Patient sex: M
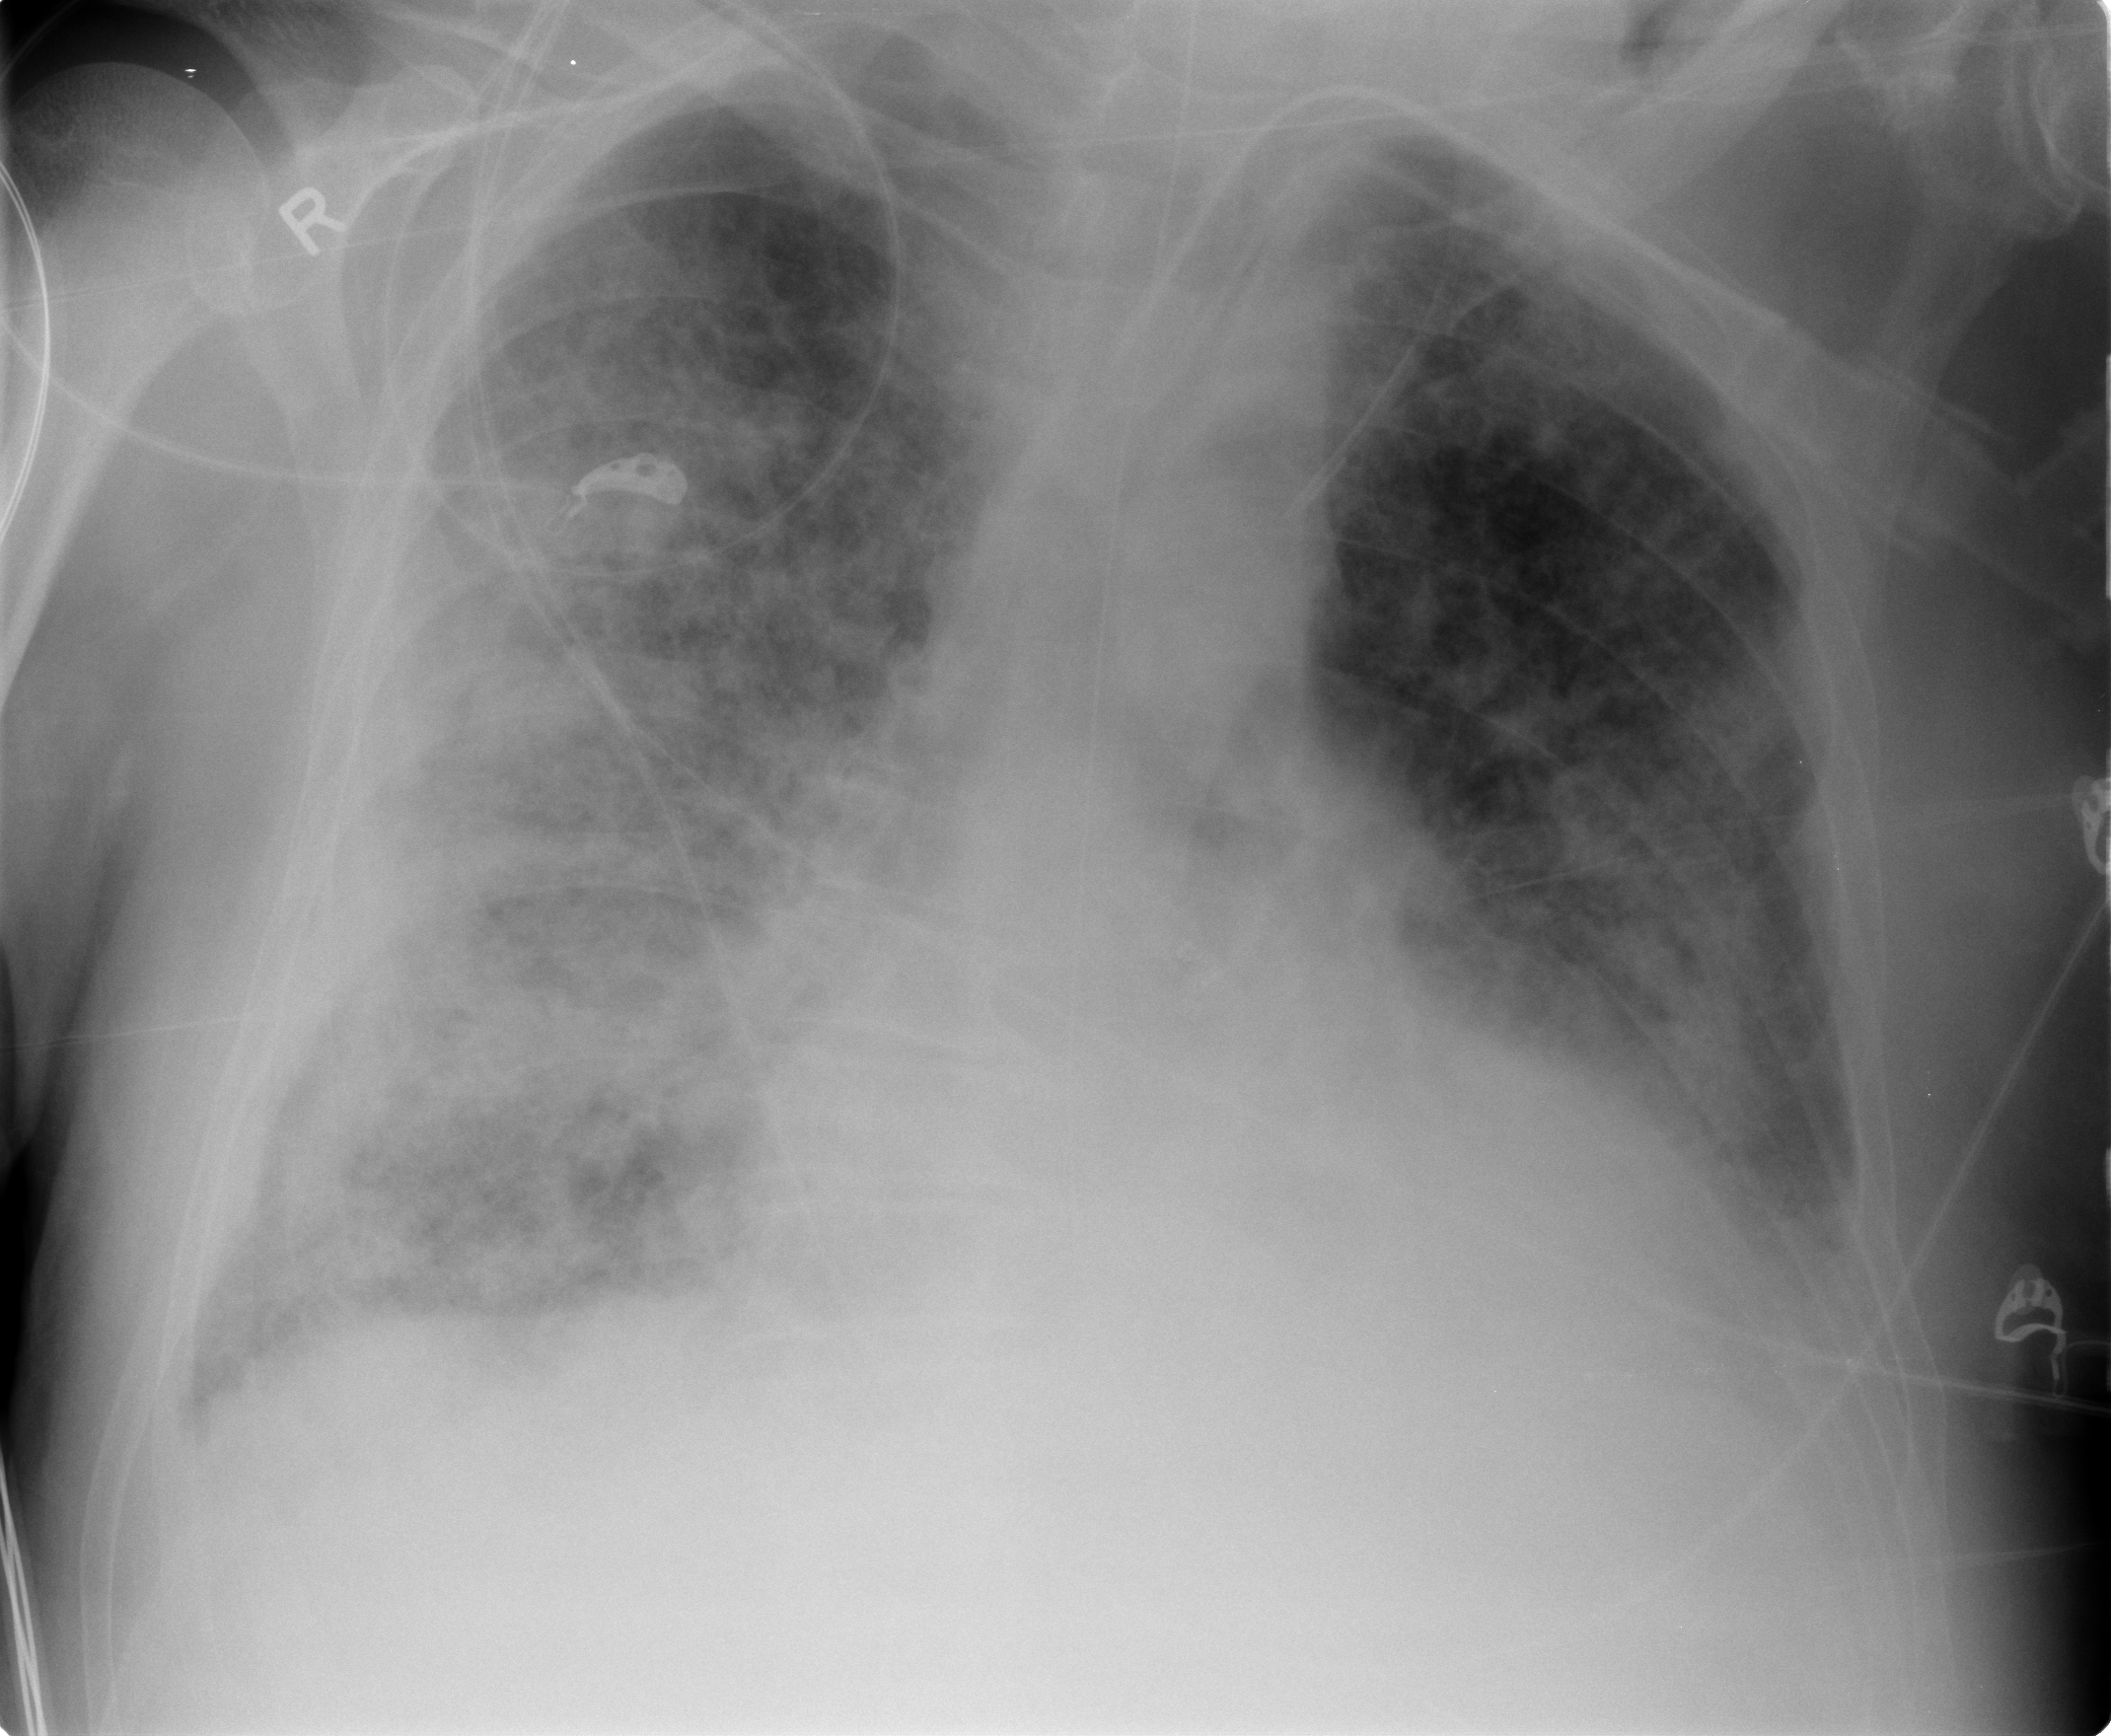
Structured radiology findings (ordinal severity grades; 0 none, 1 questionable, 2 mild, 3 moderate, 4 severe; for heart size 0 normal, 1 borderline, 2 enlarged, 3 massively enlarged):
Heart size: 1
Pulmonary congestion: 0
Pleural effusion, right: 2
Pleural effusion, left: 2
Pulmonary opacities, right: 3
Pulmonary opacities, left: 3
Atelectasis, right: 2
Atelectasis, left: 2